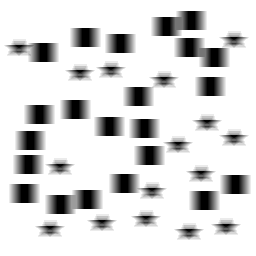
Squares: 22
Triangles: 0
Stars: 16
Total shapes: 38